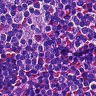
Metastatic tissue present: no